Question: I am using <URL>, a jQuery plugin for creating custom tables. I am trying to create now a table with many columns, at least one of them containing a lot of text. The problem is that the column with long text is not created wider, but taller, making the table more difficult for the user to read.
How can I make the text column wider and less higher?
Here is a screenshot with my problem:

Here is my problem visible:
<URL>
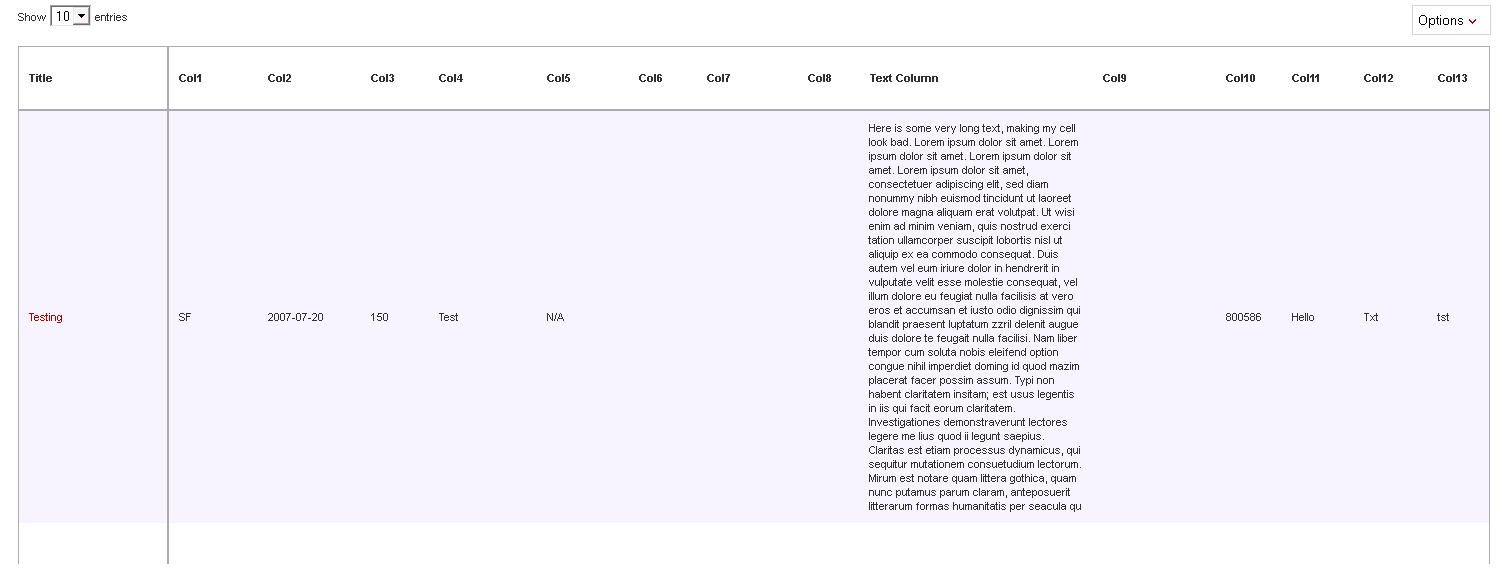
Answer: Probably you may consider to use css text-overflow property: <URL> and in conjunction with a tooltip of the cell which has a long text.